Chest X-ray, AP view. Patient: 52 years old, sex M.
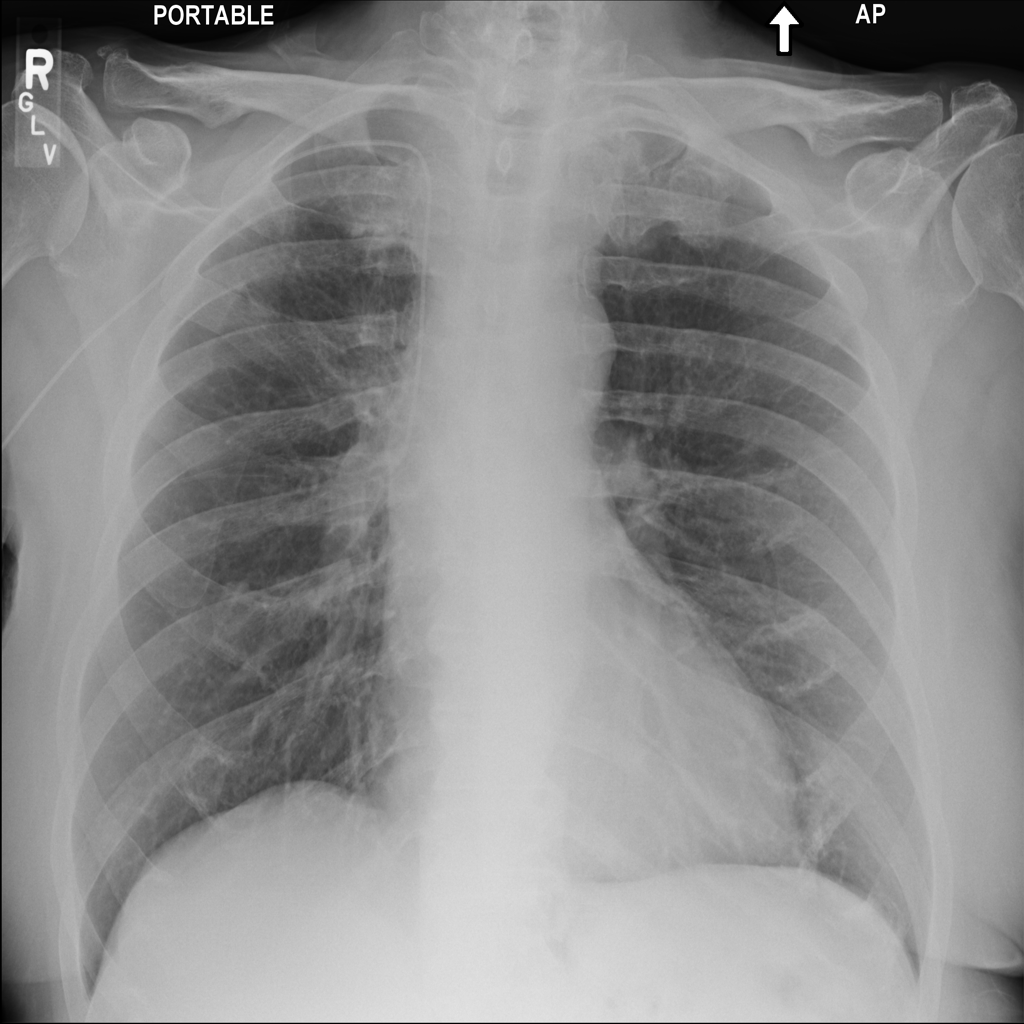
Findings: No Finding